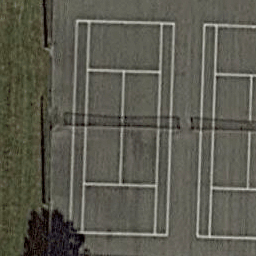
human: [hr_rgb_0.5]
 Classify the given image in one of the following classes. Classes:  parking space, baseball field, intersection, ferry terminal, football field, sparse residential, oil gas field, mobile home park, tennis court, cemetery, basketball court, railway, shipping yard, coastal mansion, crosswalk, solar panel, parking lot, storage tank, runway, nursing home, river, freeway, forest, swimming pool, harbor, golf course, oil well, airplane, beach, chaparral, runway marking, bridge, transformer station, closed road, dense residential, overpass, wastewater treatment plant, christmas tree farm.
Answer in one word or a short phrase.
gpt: tennis court